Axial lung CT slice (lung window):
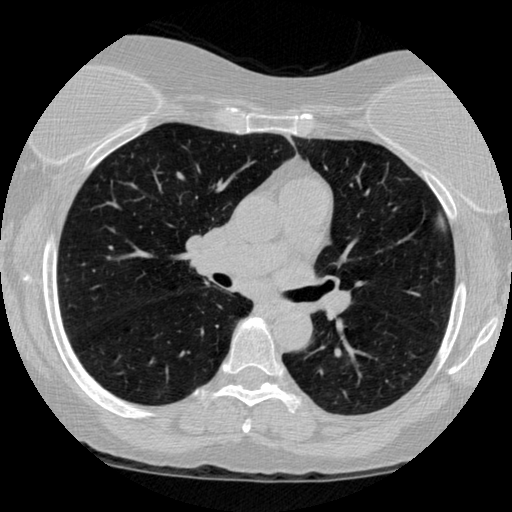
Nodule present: no